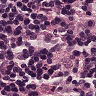
Metastatic tissue present: no